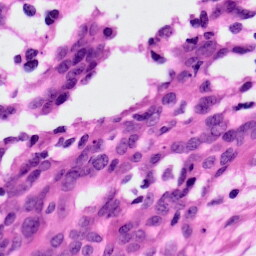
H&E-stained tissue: Ovarian